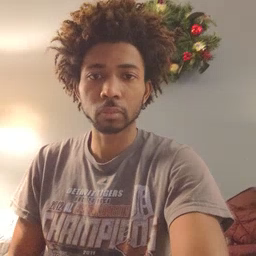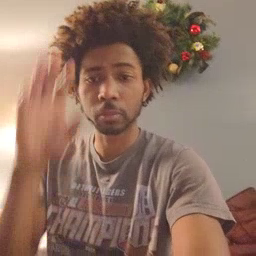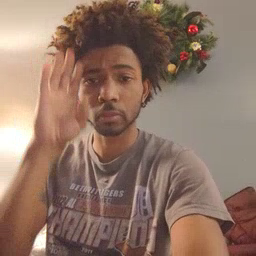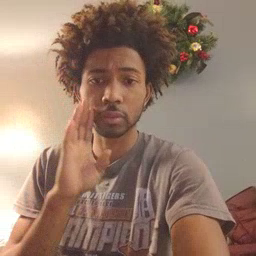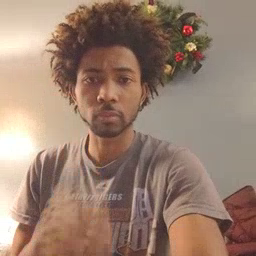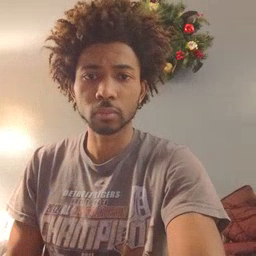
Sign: brown